Question: I am having sample Procedure as Below
'''
CREATE OR REPLACE PROCEDURE proc_Table1
BEGIN
SELECT 'Sample UserName' AS UserName
FROM Dual;
END;
'''
Now I want to run this Proc in PLSQL developer.I tried the below but its generating error
'''
begin
proc_Table1;
end;
'''
Its Displaying

Thanks for the Help.
Any Idea why this Happens.
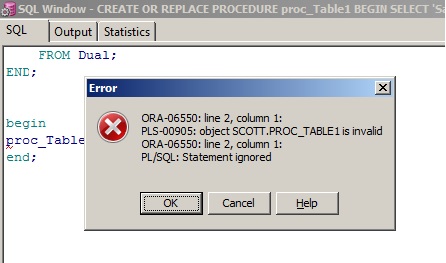
Answer: When you created the procedure, you should have been alerted to the fact that you had syntax errors. If you're going to run a 'SELECT' statement, you need to do something with the results-- either populate a local variable or open a cursor or something else. The code you've posted is also missing the 'IS/AS' keyword
'''
CREATE OR REPLACE PROCEDURE proc_Table1
AS
l_username VARCHAR2(30);
BEGIN
SELECT 'Sample UserName' AS UserName
INTO l_username
FROM Dual;
END;
'''
will be syntactically valid. It doesn't appear, however, to be particularly useful-- you procedure isn't modifying the database and has no way to communicate with the caller so it isn't doing anything meaningful. As a general principal, you would also generally want to use a simple PL/SQL assignment operator to populate a local variable rather than selecting from 'dual', i.e.
'''
l_username := 'Sample UserName';
'''